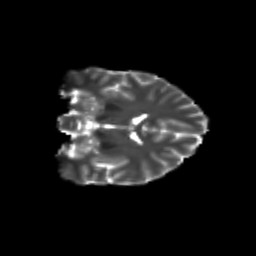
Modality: T2w
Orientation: coronal
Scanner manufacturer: siemens
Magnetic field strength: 3 T
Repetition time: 9.2 s
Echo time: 0.084 s